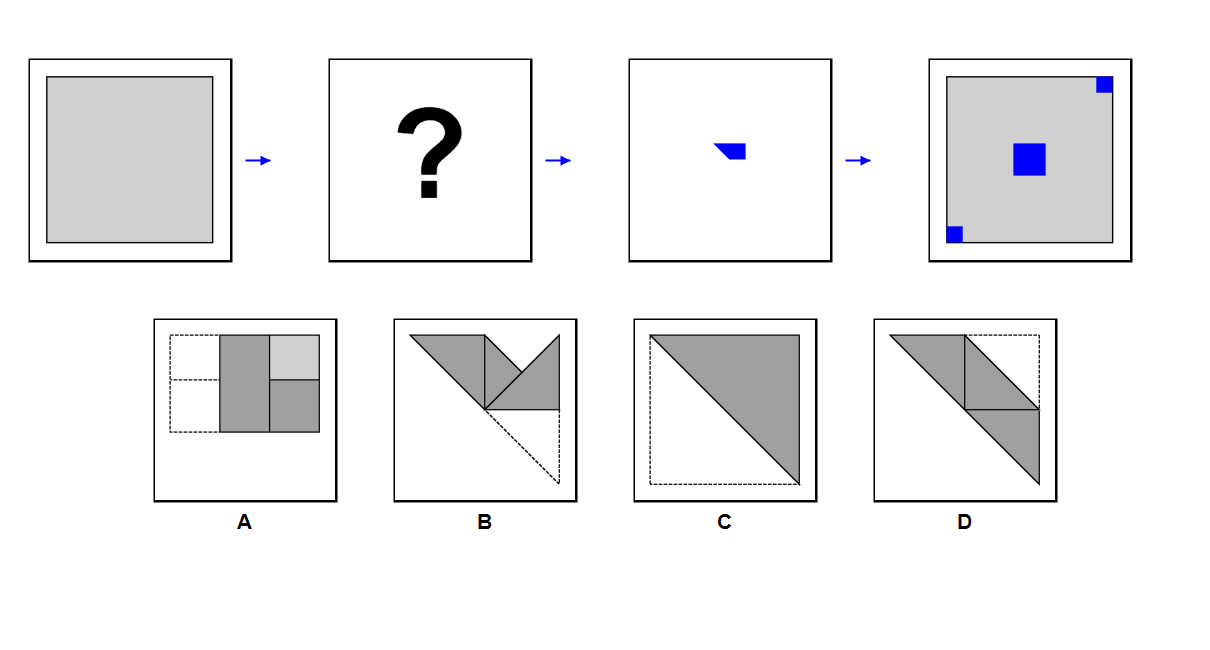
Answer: A